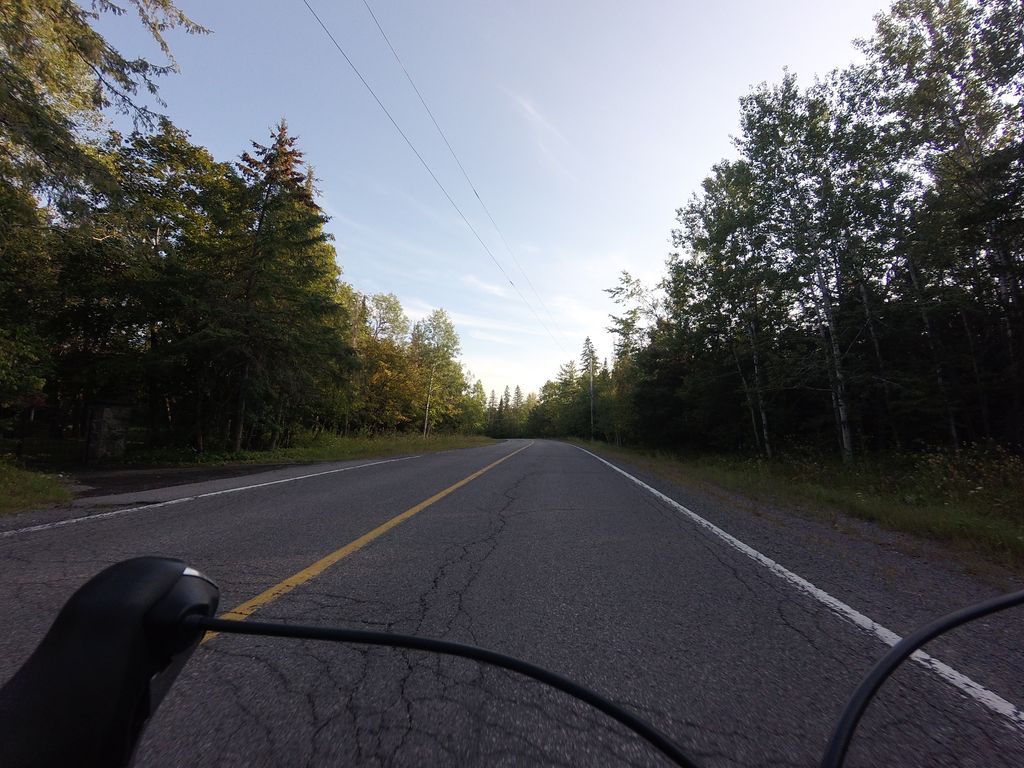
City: ottawa-gatineau